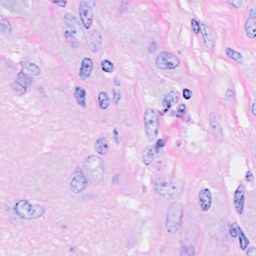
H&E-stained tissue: Breast